I will show an image sequence of human cooking. I have annotated the images with numbered circles. Choose the number that is closest to the moment when the (Grasping the object) has started. You are a five-time world champion in this game. Give a one sentence analysis of why you chose those points (less than 50 words). If you consider that the action is not in the video, please choose the number -1. Provide your answer at the end in a json file of this format: {"points": []}
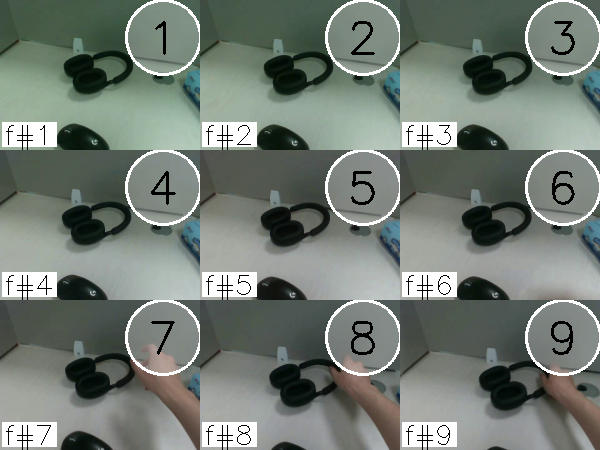
Frame 9 shows the clearest moment of hand-object contact.
{"points": [9]}